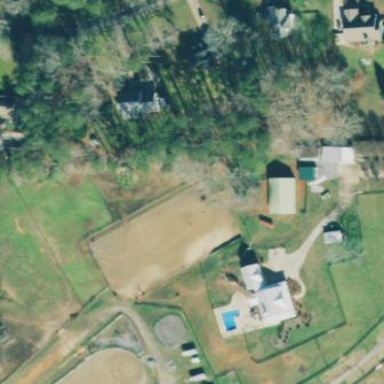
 perfect for horse riding and other equestrian activities."